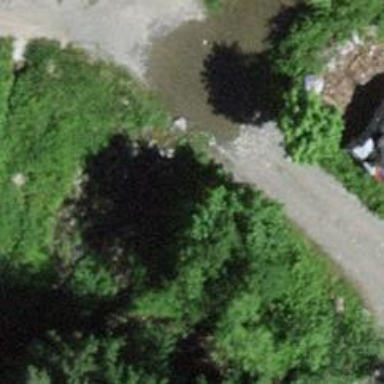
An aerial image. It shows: Culvert tunnel.